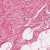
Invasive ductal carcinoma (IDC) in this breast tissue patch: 0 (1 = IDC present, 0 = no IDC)